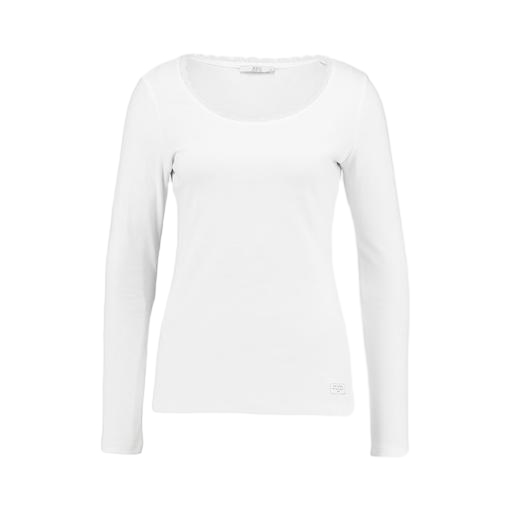
white women's heattech extra warm scoop neck tee, white women's long-sleeve top, white pima t-shirt only macy, white background